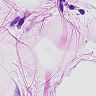
Metastatic tissue present: no